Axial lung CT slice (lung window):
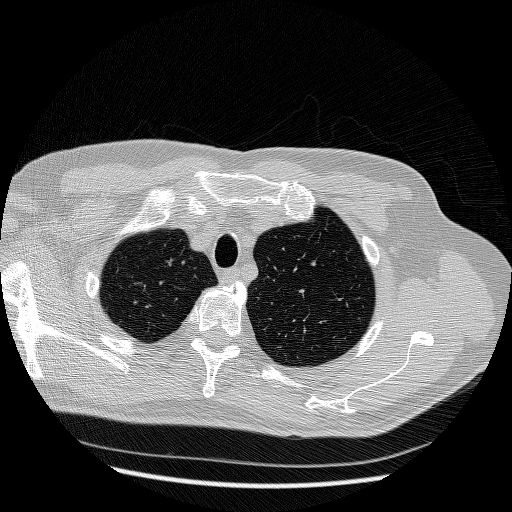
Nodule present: no